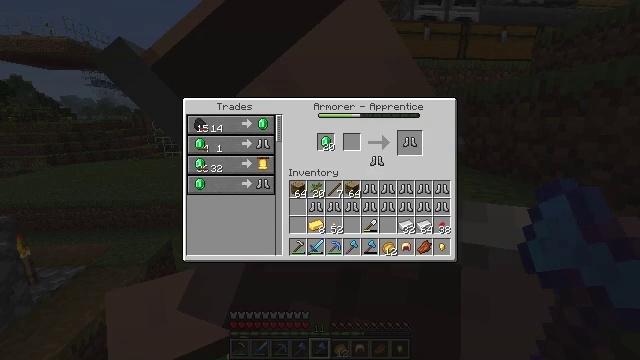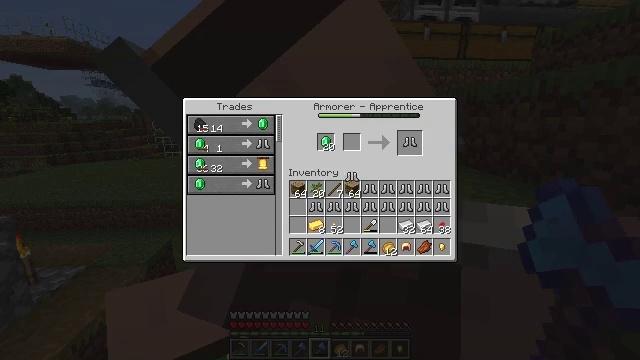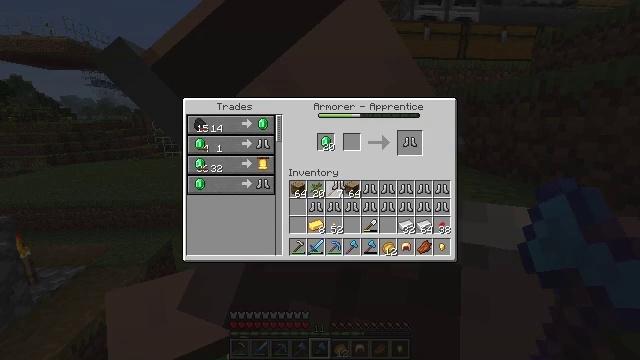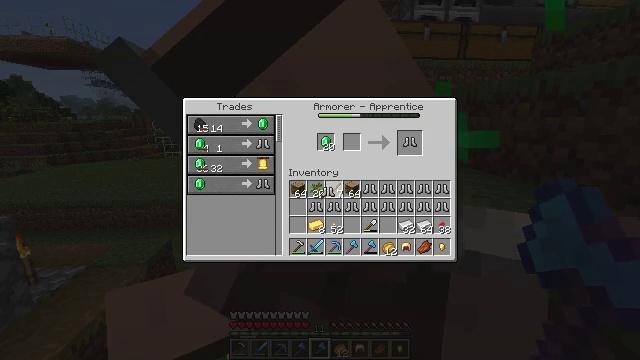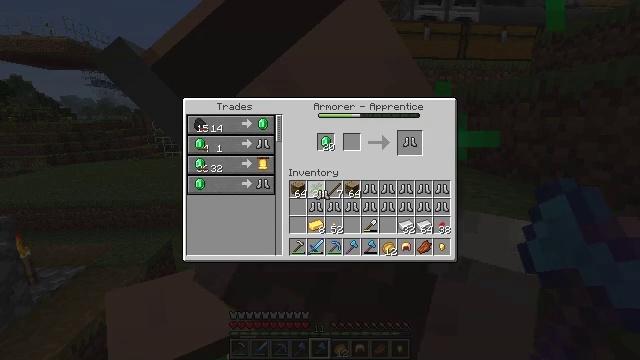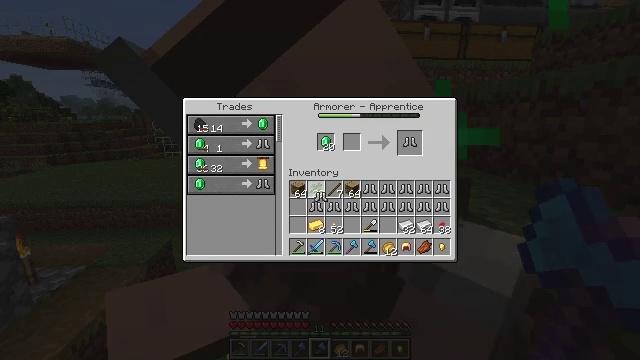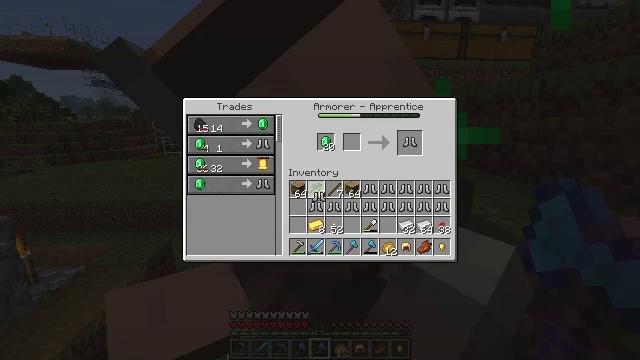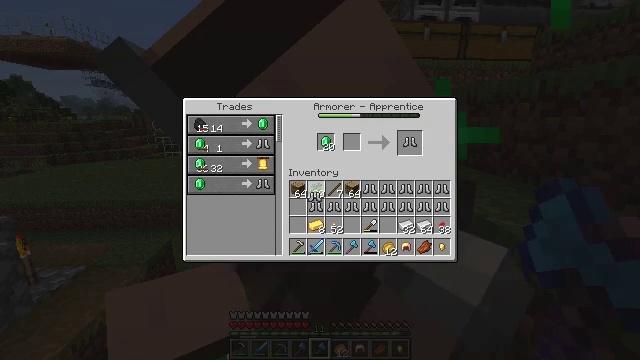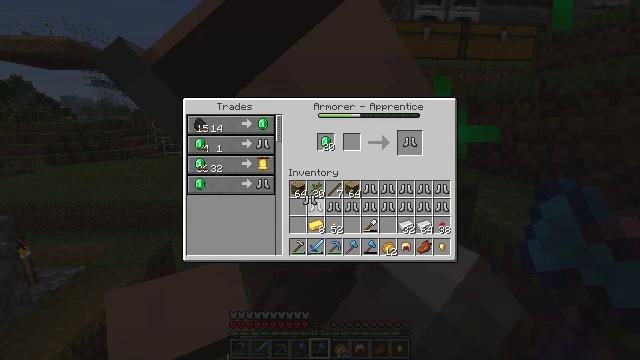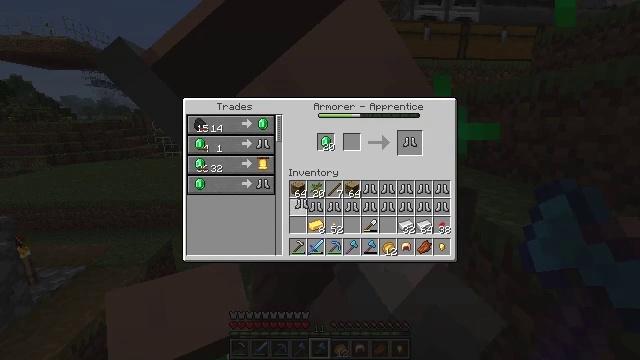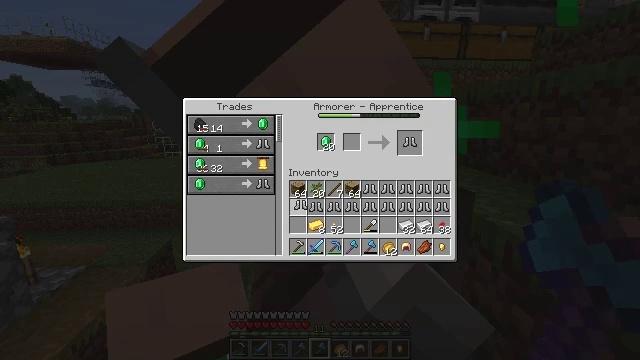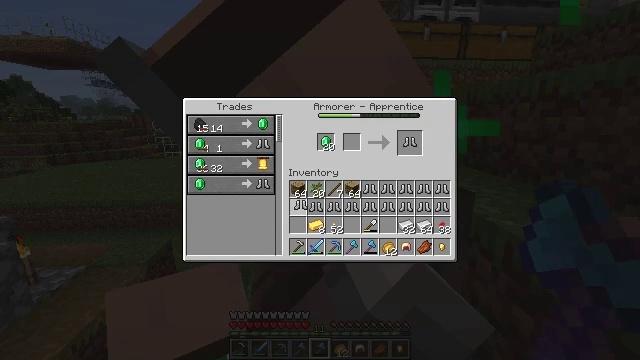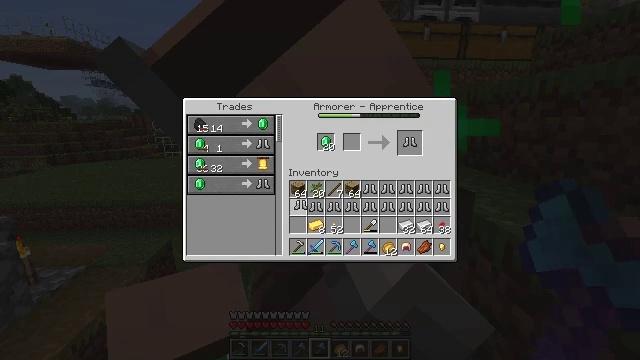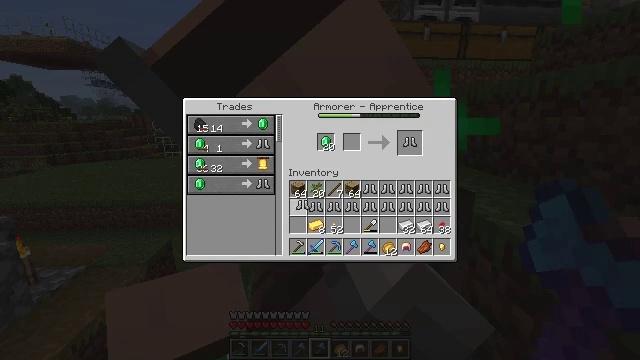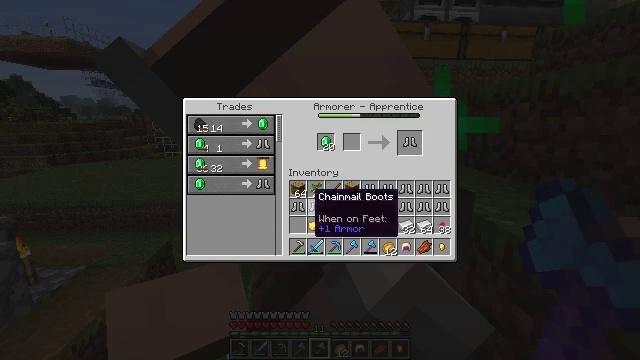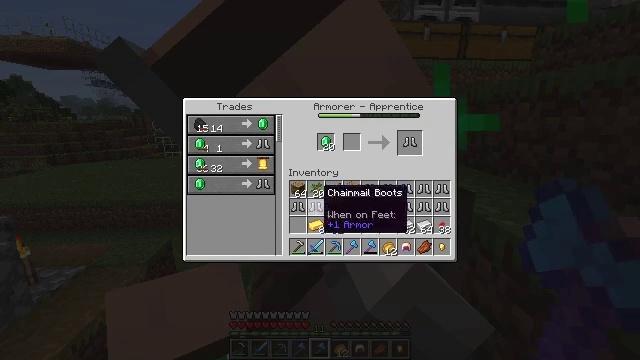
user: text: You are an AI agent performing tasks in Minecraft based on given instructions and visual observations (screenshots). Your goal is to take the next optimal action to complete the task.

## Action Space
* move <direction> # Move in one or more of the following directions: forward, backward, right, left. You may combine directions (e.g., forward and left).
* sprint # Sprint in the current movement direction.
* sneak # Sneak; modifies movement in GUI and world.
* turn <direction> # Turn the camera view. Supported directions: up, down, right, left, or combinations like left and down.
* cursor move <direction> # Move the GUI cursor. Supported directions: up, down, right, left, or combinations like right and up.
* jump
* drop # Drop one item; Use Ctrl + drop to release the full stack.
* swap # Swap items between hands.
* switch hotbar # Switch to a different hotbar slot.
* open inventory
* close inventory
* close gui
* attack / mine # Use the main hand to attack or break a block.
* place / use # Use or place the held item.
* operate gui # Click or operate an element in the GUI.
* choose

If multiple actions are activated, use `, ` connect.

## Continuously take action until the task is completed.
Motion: motion action
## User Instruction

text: Interact with a crafting table to craft chainmail boots.
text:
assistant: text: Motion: cursor move left and down
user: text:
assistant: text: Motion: cursor move left and down
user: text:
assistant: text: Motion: cursor move left and down
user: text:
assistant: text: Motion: no_op
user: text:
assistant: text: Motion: no_op
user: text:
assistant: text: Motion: no_op
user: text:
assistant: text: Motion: no_op
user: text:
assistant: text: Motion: no_op
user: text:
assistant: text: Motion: cursor move left
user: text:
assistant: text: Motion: no_op
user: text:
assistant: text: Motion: operate gui
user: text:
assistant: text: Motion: operate gui
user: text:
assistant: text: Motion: operate gui
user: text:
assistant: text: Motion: no_op
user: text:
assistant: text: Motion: cursor move right
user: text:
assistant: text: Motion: cursor move right and up
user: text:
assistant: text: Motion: cursor move right and up
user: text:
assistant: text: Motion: cursor move right and up
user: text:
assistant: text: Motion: cursor move right and up
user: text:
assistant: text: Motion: cursor move right
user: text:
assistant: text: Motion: no_op
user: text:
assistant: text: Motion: no_op
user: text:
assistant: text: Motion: no_op
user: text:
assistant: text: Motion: no_op
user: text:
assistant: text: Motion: operate gui
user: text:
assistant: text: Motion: operate gui
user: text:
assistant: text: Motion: cursor move left and down
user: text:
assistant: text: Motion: cursor move left and down
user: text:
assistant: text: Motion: cursor move left and down
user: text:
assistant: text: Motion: cursor move left and down